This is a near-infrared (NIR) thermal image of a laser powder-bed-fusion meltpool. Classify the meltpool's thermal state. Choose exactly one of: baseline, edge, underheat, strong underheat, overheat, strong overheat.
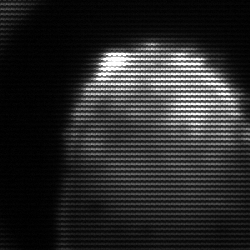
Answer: edge